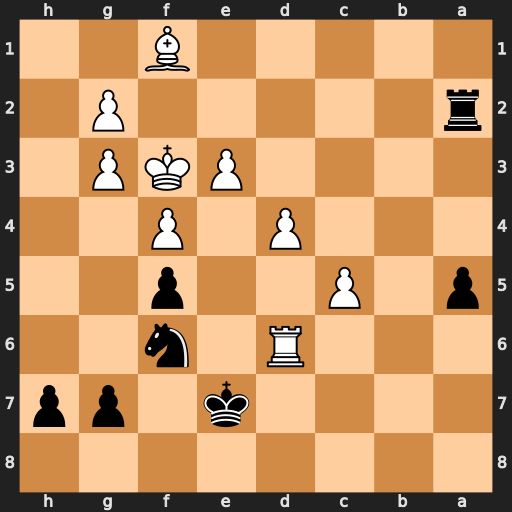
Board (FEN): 8/4k1pp/3R1n2/p1P2p2/3P1P2/4PKP1/r5P1/5B2
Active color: b
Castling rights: -
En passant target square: -
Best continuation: Ng4 Be2 Ra3 Bd3 Rxd3